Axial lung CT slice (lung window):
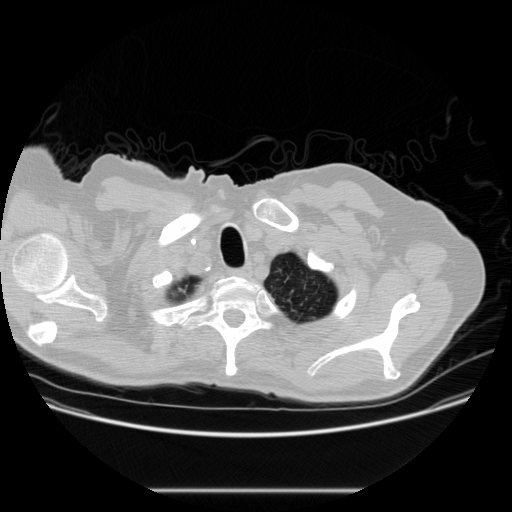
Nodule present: no